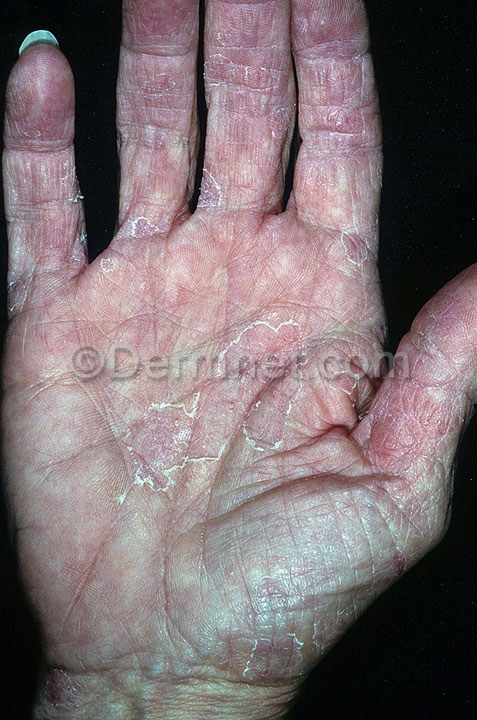
Disease: Eczema Photos